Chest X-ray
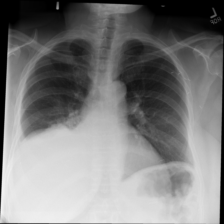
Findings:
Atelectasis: positive
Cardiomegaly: negative
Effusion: positive
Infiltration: positive
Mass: negative
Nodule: negative
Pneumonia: negative
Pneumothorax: negative
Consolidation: negative
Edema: negative
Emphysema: negative
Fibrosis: negative
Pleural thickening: negative
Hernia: negative